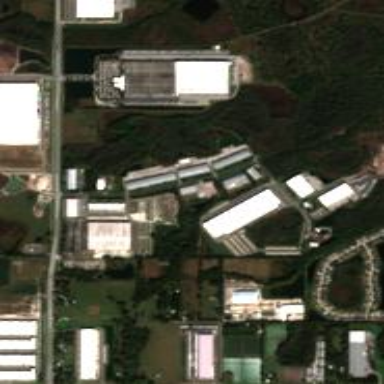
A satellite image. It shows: Industrial area.